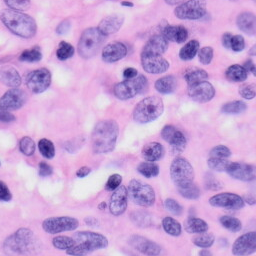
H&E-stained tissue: Skin